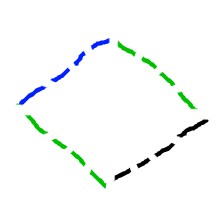
Shape: rhombus